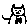
Label: cat